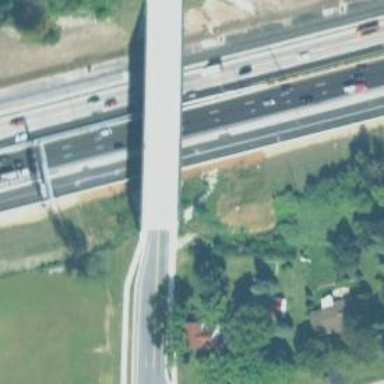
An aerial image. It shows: Tertiary road passing over bridge.